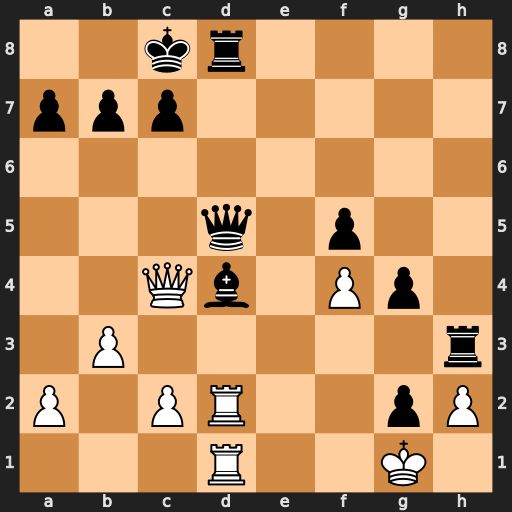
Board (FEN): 2kr4/ppp5/8/3q1p2/2Qb1Pp1/1P5r/P1PR2pP/3R2K1
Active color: w
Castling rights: -
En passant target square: -
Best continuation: Rxd4 Qxd4+ Rxd4